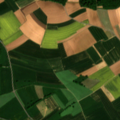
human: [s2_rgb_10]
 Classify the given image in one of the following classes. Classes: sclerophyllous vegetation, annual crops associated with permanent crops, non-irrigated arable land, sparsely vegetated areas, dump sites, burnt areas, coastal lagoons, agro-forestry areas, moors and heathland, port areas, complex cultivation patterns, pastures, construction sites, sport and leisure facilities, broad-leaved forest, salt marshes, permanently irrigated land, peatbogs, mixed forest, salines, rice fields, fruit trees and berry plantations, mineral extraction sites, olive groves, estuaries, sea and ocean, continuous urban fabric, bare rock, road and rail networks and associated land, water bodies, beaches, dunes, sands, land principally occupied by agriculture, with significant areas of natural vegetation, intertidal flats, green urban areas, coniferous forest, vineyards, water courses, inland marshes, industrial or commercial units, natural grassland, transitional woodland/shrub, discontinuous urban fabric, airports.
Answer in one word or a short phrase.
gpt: non-irrigated arable land, pastures, broad-leaved forest